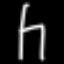
Label: chair